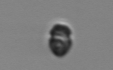
Label: Heterocapsa_rotundata